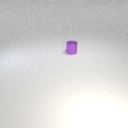
small purple metal cylinder